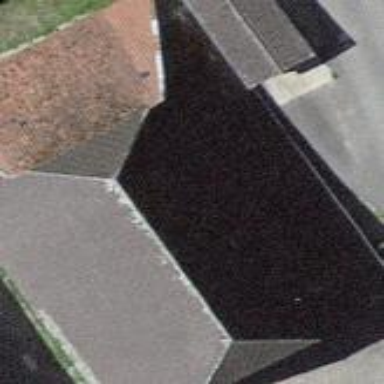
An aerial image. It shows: Barn.